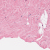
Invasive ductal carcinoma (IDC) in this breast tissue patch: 0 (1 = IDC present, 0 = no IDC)